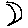
Label: moon